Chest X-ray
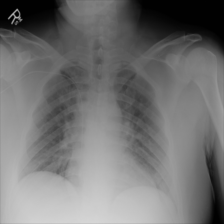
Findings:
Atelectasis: negative
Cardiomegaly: negative
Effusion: negative
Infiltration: negative
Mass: negative
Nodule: negative
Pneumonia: negative
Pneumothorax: negative
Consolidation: negative
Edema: negative
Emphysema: negative
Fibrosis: negative
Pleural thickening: negative
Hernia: negative